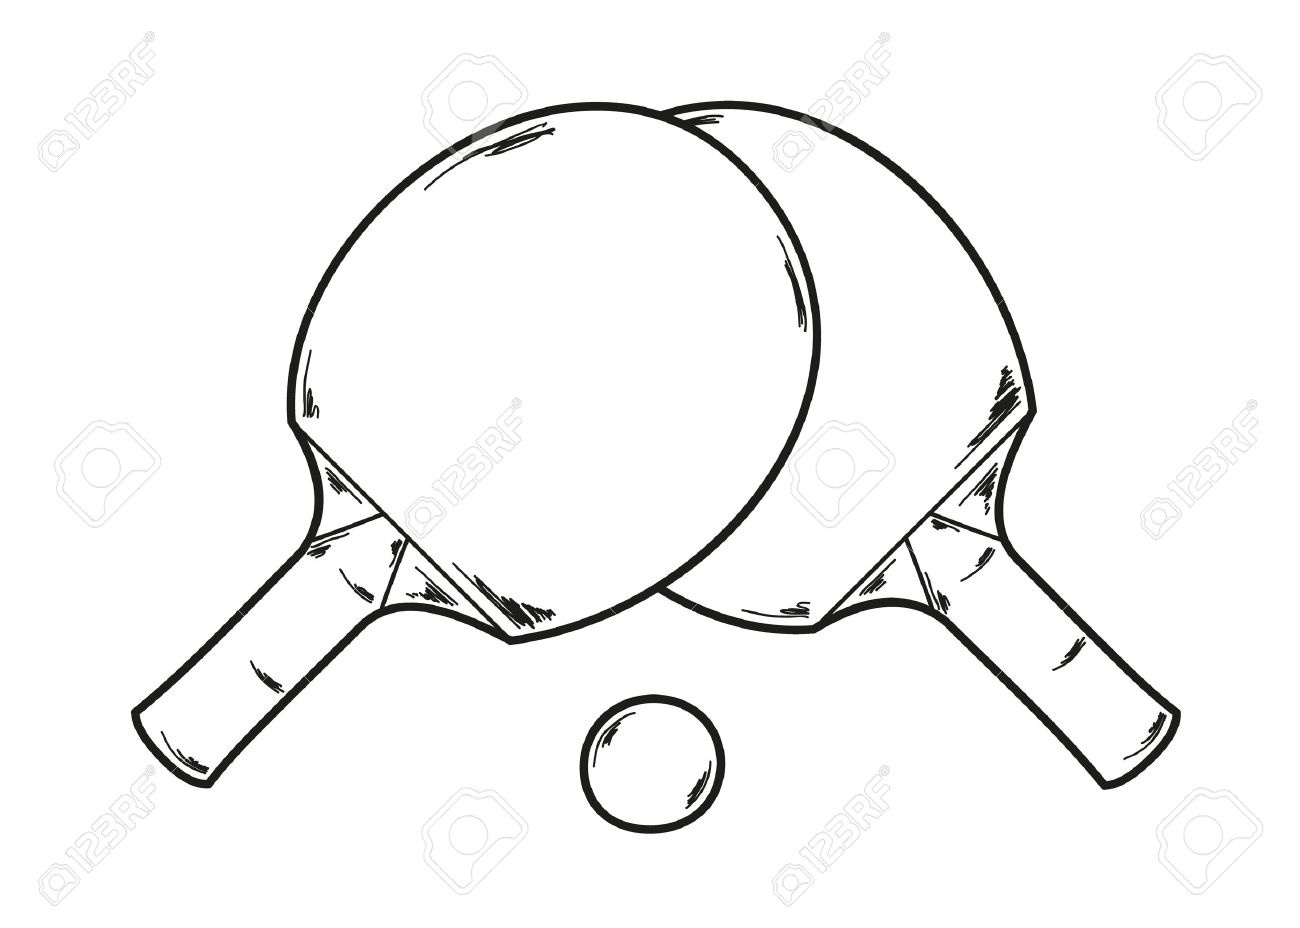
Label: ping-pong ball